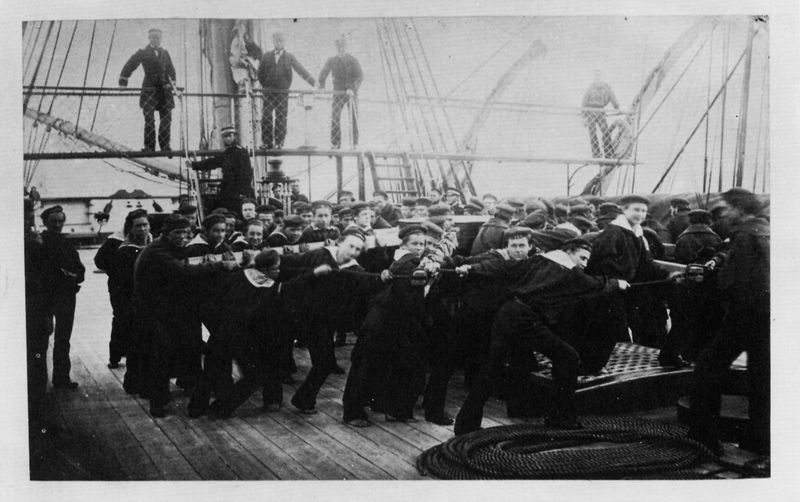
Titel: »Hiev rund!« an Bord der S.M.S. »Arcona«
Künstler: Friedrich Christian Brandt
Standort: Hamburg
Institution: Altonaer Museum, Norddeutsches Landesmuseum
Schlagwörter: blue, crowd, hat, men, people, white, black, group, old, portrait, robe, picture, wood, man, mass, boat, head, sea, ship, water, uniform, black and white, hats, smile, lift, photo, mast, rope, sail, sailor, sailors, uniforms, bridge, fence, human, männer, clothes, board, schiff, war, vessel, work, humans, carry, carrying, trousers, sailing, row, hold, foto, photograph, photography, planks, workers, nest, officer, net, web, pulling, hull, captain, crew, navy, deck, ropes, pull, pic, rigging, collars, nets, netz, jungen, marines, mizzen, seil, drag, ropw, pullng, hoist, solidier, seaman, matrosen, kapitän, tau, ziehen, planken, wanten, team work, decking, 사람들이 배에서 일을 하고 있다. 위에는 몇몇 사람들이 감독을 하고 있다., 사람들이 이상한 모자를 쓴다, ship crew, young men